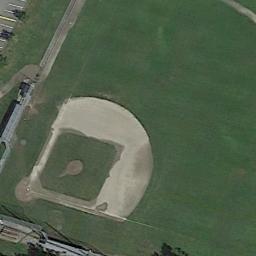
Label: baseball_diamond